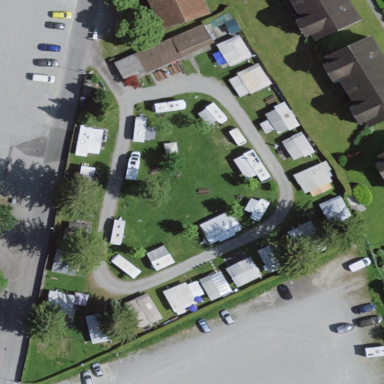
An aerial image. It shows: Campsite with tents and caravans.